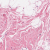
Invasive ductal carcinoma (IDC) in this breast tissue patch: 0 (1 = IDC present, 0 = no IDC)